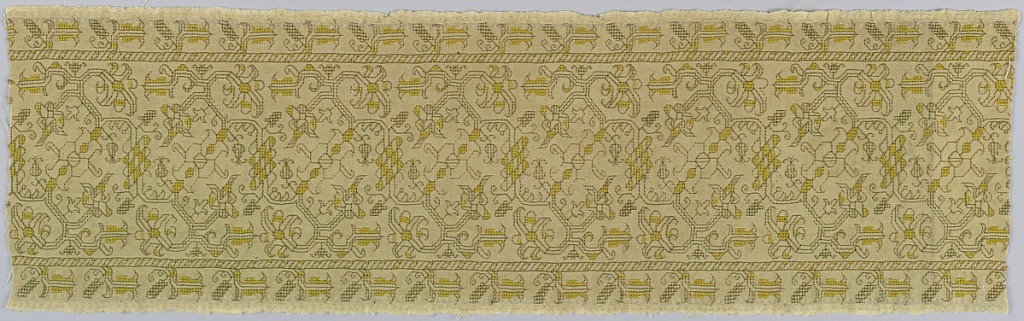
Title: Band
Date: late 16th century
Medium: linen Technique: embroidered
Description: Band of light brown linen with a stylized vine pattern embroidered in brown and yellow.